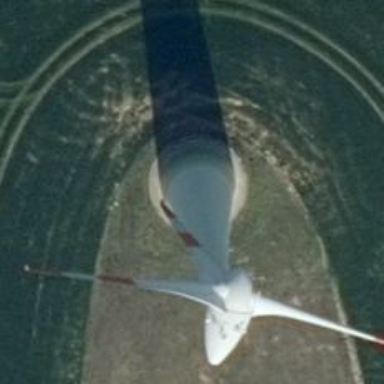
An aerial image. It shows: Wind power generator.